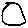
Label: moon